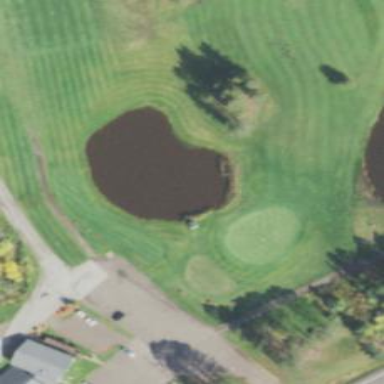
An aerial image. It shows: Water hazard on golf course.